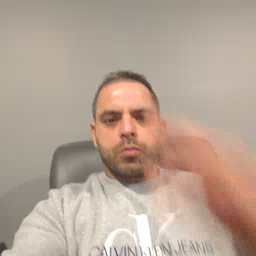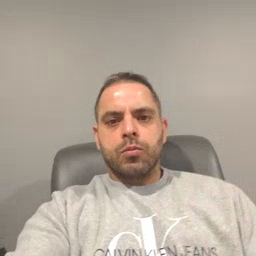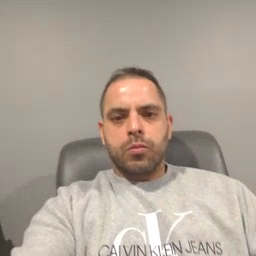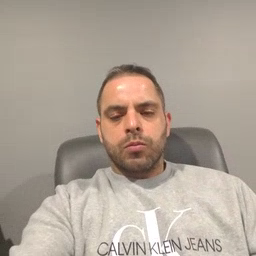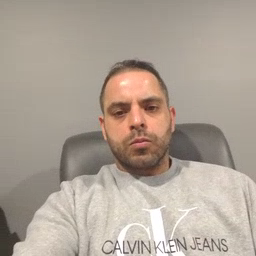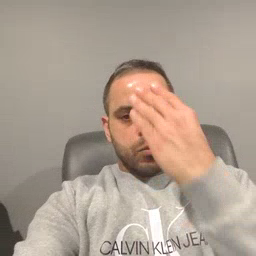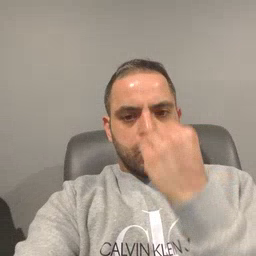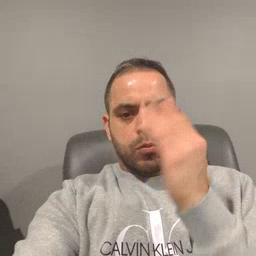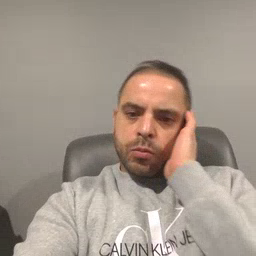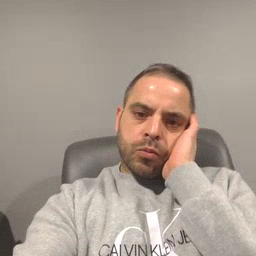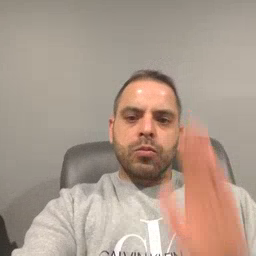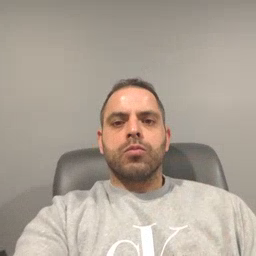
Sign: nap